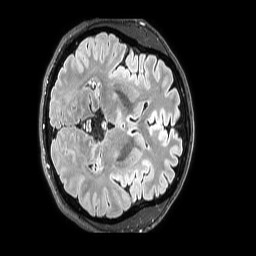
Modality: FLAIR
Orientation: axial
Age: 46
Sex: male
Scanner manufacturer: philips
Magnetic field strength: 3 T
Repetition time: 4.8 s
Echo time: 0.34 s